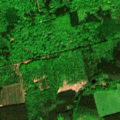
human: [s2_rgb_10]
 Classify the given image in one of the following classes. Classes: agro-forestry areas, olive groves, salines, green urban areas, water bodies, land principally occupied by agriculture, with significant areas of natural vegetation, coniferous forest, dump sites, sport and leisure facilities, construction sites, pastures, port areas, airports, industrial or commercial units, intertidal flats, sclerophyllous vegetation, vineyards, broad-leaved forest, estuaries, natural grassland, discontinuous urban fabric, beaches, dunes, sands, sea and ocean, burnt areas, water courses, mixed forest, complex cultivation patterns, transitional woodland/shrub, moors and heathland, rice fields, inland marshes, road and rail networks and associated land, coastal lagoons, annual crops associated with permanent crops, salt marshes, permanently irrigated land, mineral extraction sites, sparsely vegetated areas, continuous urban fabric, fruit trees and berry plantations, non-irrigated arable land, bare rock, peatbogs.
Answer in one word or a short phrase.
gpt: complex cultivation patterns, broad-leaved forest, coniferous forest, mixed forest